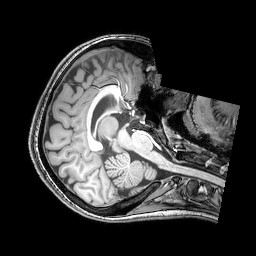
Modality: T1w
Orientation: axial